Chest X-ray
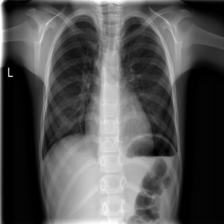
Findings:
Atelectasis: negative
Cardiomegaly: negative
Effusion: negative
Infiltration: negative
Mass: negative
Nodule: negative
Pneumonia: negative
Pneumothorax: negative
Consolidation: negative
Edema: negative
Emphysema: negative
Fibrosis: negative
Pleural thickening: negative
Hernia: negative